Question: I use at the moment the following command to open a set of workbooks one by one:
'''
Workbooks.Open Filename:=fFile, Password:="", UpdateLinks:=xlUpdateLinksNever, ReadOnly:=False
'''
Normally the files are open in 'write-enabled' mode, which is what I want. But for some files, the previous line pops up the following window:

In this case, I need to press 'Read Only' to open it. Even though it is 'read-only', it is still good to be able to open it.
So to conclude, I try to open files in 'write-enabled' mode, if it is not possible for some files, opening them in 'read-only' is still fine. But as the number of the files is huge, I really want to automatize it, and avoid this pop-up. Could anyone tell me how to do it?
One possible turnaround is to first opening all the files in 'read-only' mode, then convert them to 'write-enabled' mode if possible. Do you think that is doable?
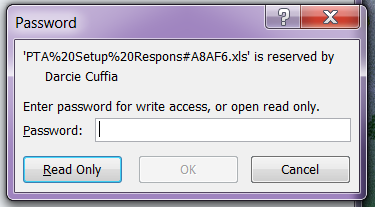
Answer: This is possible workaround for you. The idea is to pass any incorrect password to 'WriteResPassword argument'. If file is protected the error will be thrown. If so you will be able to identify that file and open it in 'read-only mode'. Alternatively, password will be ignored for other files and fill will be open for 'read-write mode'.
Some additional comments within code below.
'''
Sub PossibleWorkaround()
Dim Pass As String
'any password
Pass = "blahblah"
'file which is write-protected will throw error during opening it _
with incorrect password
On Error Resume Next
Workbooks.Open "c:\users\alpha\desktop\filename.xlsx", , , , , Pass
If Err.Number = 1004 Then
'if so, try to open it in read-only mode
Workbooks.Open "c:\users\alpha\desktop\filename.xlsx", , True
End If
'return to standard error handling or set as expected
On Error GoTo 0
'the same for file which is not write-protected
'incorrect password will be ignored
On Error Resume Next
Workbooks.Open "c:\users\alpha\desktop\filename A.xlsx", , , , , Pass
If Err.Number = 1004 Then
'therefore this if statement will not be called
Workbooks.Open "c:\users\alpha\desktop\filename.xlsx", , True
End If
On Error GoTo 0
End Sub
'''